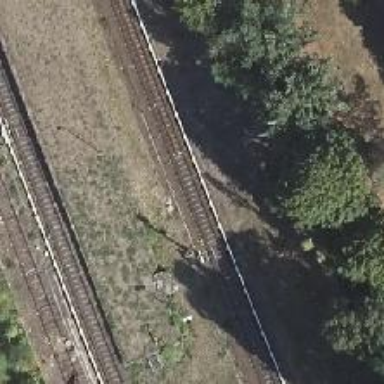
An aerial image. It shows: Railway signal.